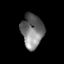
Tissue: skin
Cell type: Others
Senescence score: 0.7145
Nuclear area (px): 734
Mean DAPI intensity: 115.973